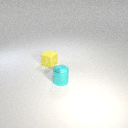
small cyan metal cylinder in front of small yellow rubber cube